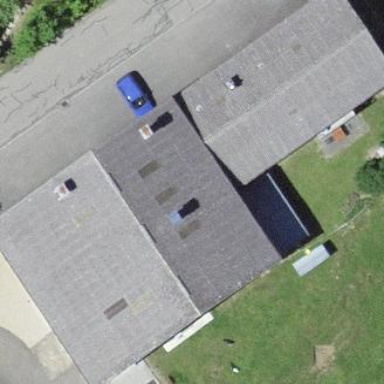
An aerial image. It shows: Farm building.